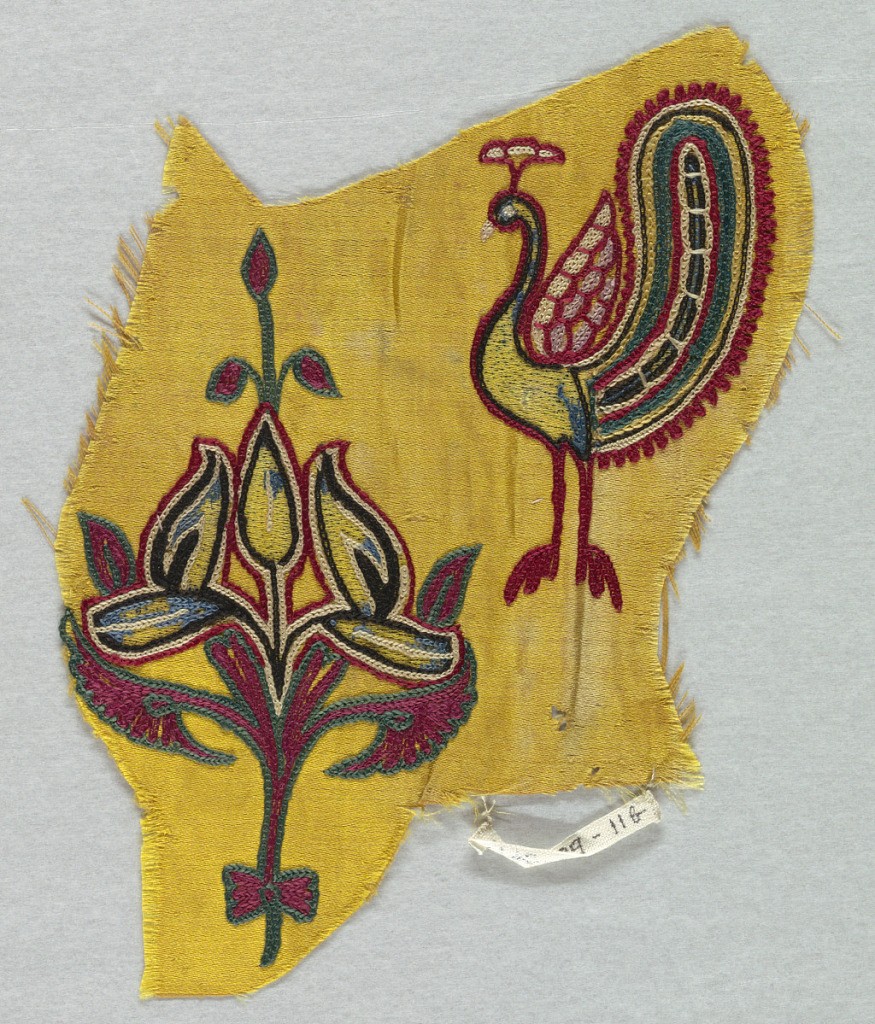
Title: Fragment
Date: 19th century
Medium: silk Technique: chain stitch embroidery on satin weave
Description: Yellow satin embroidered in chain stitch with a design of a peacock and a floral ornament.